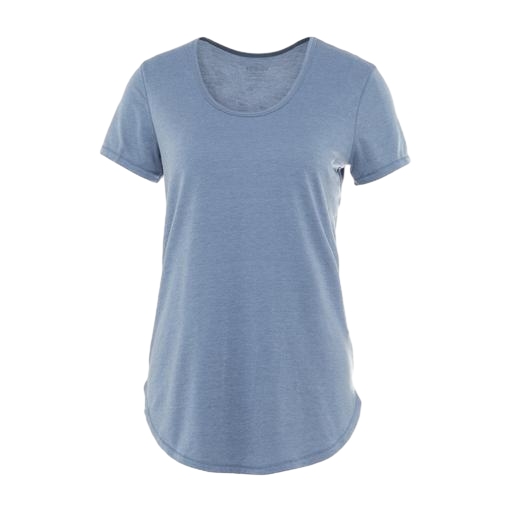
blue scoop-neck tee, blue women's tech-jersey t-shirt, blue shirttail tee, white background